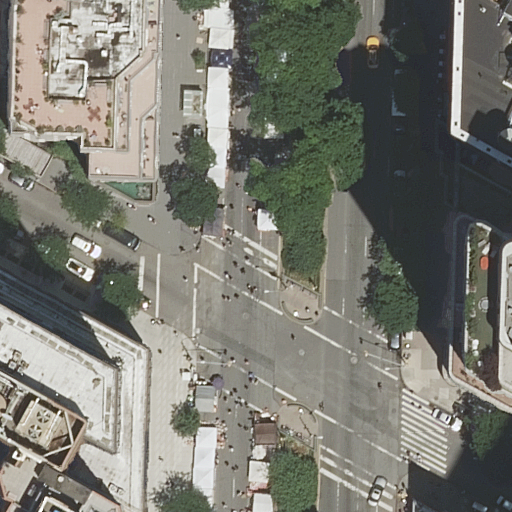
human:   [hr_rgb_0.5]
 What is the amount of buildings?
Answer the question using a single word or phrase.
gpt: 5

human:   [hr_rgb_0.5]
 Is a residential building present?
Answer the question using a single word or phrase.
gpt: yes

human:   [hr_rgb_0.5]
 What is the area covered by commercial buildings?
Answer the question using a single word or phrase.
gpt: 0m2

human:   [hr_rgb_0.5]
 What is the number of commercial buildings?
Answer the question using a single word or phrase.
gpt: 0

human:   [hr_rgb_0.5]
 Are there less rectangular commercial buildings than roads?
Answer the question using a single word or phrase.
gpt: yes

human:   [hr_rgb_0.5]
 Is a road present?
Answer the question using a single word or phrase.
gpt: yes

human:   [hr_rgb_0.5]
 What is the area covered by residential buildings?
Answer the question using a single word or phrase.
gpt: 2302m2

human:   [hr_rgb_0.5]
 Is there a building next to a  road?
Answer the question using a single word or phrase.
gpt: yes

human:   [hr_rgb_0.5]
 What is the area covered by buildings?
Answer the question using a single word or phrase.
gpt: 2302m2

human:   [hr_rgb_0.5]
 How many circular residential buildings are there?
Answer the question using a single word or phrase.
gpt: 0

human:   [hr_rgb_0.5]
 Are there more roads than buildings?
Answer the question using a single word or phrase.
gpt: no

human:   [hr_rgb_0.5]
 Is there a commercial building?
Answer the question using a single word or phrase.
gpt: no

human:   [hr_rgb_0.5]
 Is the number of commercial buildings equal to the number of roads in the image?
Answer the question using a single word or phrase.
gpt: no

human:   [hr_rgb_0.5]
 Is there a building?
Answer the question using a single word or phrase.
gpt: yes

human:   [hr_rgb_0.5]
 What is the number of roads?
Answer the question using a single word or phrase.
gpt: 3

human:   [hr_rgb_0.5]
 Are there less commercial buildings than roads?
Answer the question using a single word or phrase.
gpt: yes

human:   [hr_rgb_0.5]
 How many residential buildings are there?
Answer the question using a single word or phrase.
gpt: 5

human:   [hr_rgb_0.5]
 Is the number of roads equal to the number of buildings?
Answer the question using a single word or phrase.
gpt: no

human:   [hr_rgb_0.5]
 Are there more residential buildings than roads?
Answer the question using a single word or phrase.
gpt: yes

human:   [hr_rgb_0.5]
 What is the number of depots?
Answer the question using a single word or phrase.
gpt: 0

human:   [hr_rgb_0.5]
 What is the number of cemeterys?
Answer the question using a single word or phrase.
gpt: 0

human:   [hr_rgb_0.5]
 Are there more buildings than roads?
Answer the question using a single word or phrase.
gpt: yes

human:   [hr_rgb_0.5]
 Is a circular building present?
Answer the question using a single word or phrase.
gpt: no

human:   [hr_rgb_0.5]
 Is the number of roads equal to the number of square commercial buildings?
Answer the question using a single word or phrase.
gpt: no

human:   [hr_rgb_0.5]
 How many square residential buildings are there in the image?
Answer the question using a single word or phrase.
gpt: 0

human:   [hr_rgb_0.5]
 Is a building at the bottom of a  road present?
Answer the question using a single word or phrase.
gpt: yes

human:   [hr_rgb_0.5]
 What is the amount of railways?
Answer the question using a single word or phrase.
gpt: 0

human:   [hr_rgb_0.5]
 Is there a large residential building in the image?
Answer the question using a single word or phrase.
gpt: yes

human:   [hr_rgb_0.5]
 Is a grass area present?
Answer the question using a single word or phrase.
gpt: no

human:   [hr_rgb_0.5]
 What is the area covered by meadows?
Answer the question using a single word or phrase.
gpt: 0m2

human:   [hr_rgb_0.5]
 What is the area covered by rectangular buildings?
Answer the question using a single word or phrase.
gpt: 481m2

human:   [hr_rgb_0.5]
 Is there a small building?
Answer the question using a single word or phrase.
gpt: no

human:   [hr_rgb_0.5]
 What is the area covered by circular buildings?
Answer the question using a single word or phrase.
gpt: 0m2

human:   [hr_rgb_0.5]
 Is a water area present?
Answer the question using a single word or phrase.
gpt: no

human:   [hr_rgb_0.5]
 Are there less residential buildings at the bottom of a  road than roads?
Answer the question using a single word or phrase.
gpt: yes

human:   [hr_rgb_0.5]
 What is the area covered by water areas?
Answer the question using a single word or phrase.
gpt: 0m2

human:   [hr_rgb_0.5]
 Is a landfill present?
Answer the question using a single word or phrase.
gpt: no

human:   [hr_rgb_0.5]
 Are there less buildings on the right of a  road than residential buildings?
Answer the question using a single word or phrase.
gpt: yes

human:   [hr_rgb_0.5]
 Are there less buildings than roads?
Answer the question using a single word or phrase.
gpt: no

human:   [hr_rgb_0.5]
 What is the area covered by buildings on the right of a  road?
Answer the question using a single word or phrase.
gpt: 250m2

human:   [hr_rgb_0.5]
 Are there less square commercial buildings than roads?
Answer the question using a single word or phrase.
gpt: yes

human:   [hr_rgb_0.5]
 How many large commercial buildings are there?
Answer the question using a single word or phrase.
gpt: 0

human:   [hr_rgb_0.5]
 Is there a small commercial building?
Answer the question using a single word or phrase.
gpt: no

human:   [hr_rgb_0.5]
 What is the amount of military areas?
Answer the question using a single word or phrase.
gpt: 0

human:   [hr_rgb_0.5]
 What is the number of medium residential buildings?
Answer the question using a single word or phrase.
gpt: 4

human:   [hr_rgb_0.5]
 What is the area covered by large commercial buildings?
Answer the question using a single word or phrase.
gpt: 0m2

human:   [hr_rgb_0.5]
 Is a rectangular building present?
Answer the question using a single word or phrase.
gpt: yes

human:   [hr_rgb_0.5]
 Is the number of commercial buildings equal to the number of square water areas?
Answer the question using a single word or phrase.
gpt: yes

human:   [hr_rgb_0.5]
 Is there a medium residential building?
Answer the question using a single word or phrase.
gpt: yes

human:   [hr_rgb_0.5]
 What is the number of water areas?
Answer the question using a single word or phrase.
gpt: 0

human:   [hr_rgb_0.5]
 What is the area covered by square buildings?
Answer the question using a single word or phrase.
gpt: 0m2

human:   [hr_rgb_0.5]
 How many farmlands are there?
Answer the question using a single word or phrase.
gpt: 0

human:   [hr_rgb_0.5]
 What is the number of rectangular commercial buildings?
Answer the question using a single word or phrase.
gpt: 0

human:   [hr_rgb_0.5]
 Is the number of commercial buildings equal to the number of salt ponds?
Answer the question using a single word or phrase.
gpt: yes

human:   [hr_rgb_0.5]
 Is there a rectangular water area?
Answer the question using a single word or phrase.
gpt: no

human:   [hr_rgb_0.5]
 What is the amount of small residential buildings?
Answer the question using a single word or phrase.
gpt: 0

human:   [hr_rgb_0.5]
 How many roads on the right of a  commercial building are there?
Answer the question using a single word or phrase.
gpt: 0

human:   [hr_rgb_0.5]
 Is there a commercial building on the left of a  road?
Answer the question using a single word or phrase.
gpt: no

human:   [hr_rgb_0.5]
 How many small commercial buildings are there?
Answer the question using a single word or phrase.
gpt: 0

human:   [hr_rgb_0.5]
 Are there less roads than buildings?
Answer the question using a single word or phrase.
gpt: yes

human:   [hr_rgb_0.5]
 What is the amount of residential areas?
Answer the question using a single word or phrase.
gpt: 0

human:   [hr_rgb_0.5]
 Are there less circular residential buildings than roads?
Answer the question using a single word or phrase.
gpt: yes

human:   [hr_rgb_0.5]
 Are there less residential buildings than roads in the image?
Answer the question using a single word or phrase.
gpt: no

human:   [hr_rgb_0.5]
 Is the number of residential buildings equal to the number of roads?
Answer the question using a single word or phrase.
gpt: no